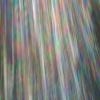
Label: sunburn